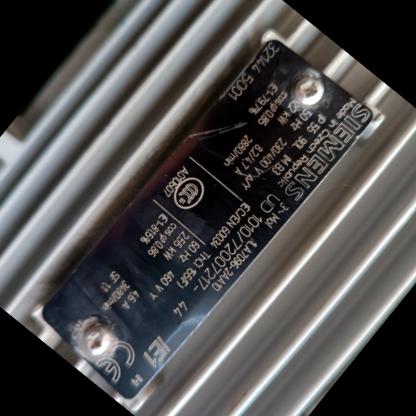
Klasa: tabliczka-znamionowa